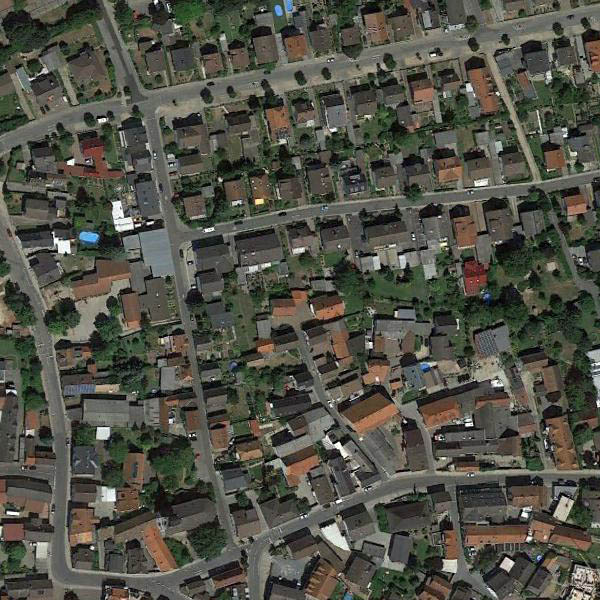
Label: DenseResidential